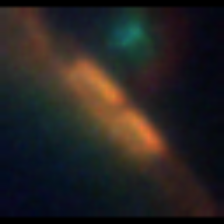
Taxon: Diatom_aggregate
Group: Diatoms